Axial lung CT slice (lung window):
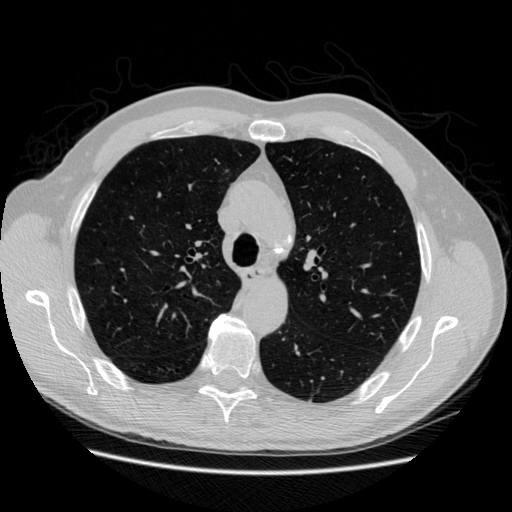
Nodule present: no